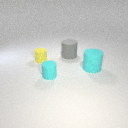
small yellow rubber cylinder in front of large gray rubber cylinder